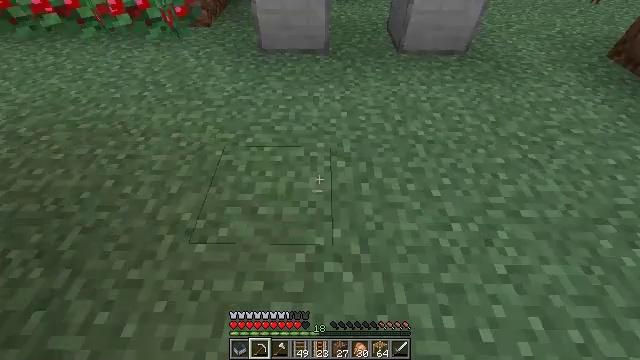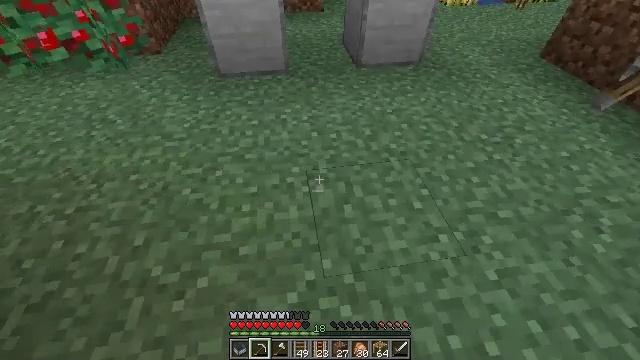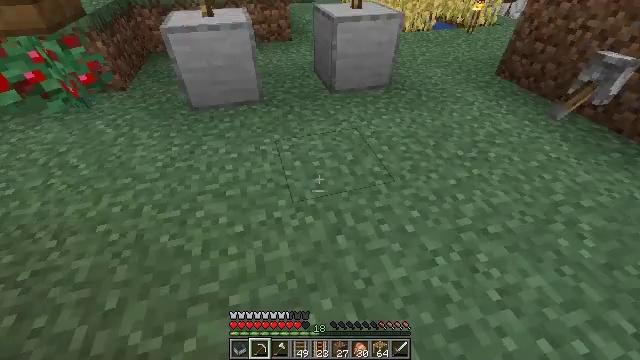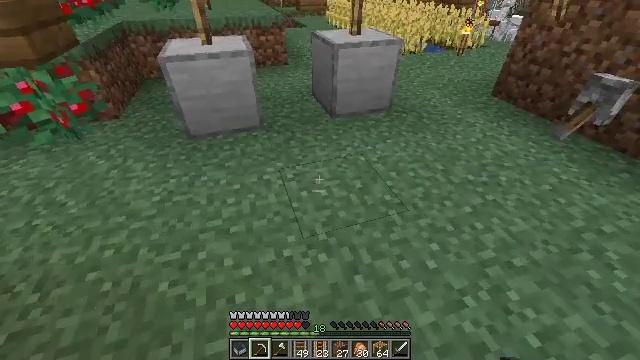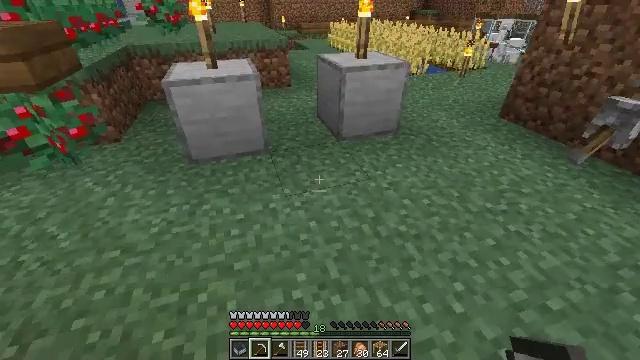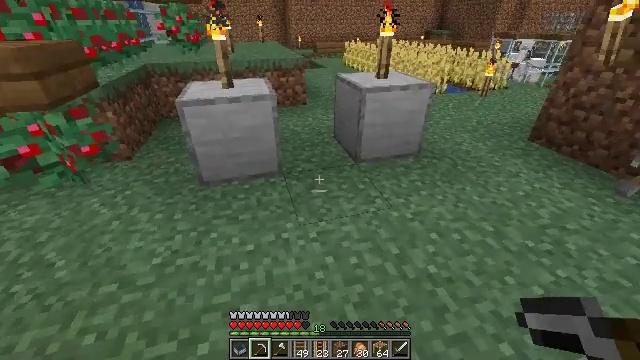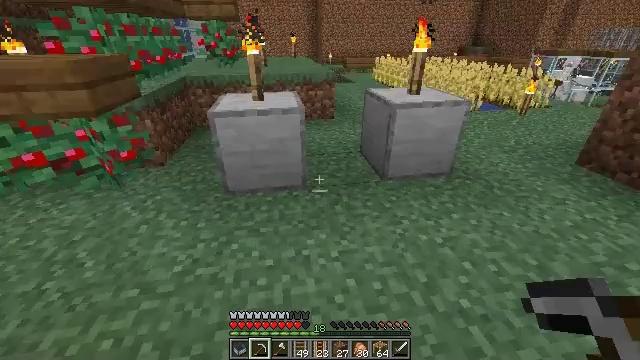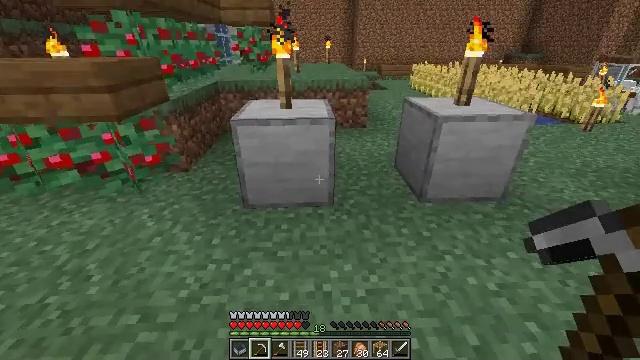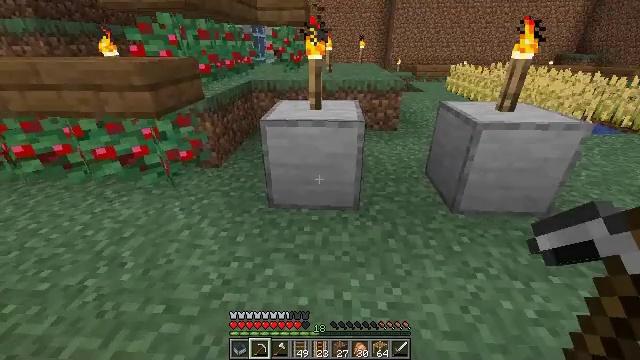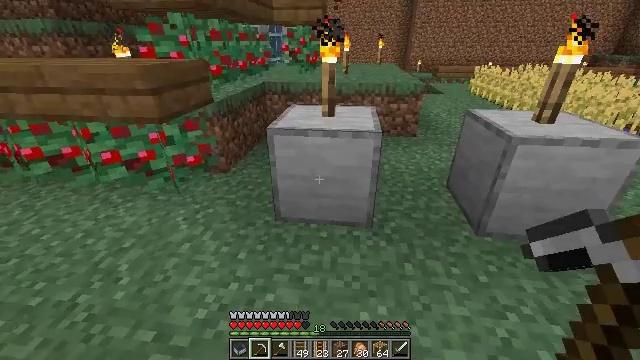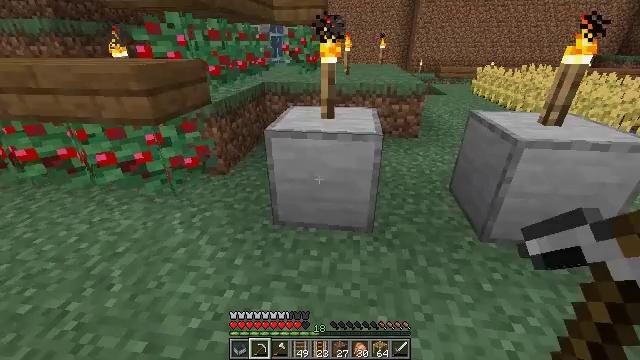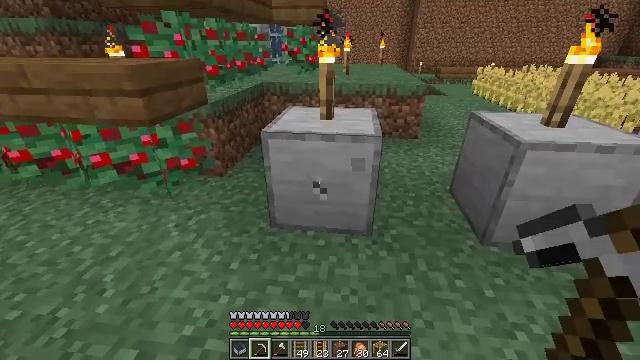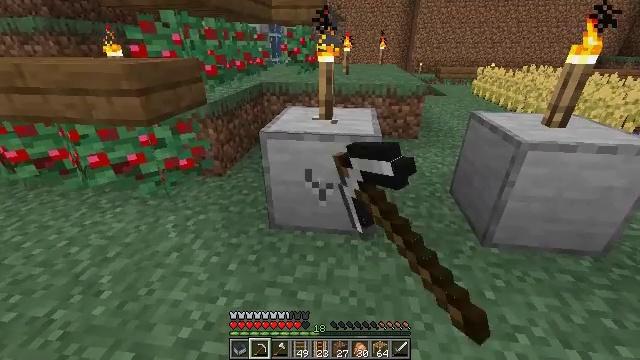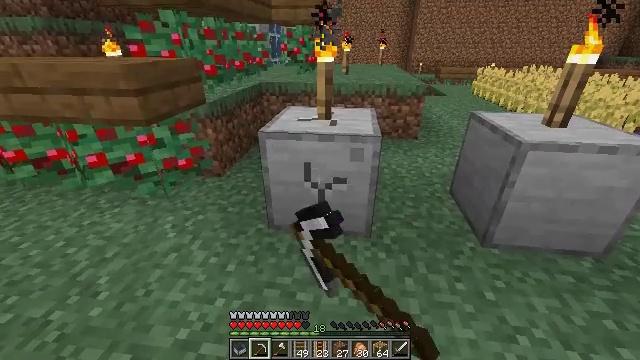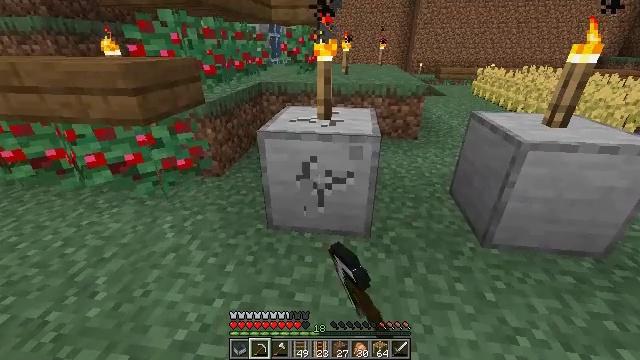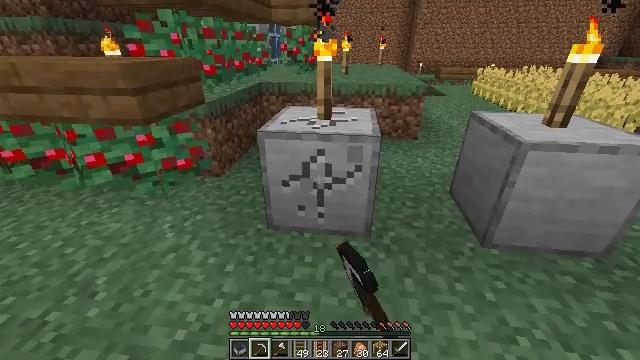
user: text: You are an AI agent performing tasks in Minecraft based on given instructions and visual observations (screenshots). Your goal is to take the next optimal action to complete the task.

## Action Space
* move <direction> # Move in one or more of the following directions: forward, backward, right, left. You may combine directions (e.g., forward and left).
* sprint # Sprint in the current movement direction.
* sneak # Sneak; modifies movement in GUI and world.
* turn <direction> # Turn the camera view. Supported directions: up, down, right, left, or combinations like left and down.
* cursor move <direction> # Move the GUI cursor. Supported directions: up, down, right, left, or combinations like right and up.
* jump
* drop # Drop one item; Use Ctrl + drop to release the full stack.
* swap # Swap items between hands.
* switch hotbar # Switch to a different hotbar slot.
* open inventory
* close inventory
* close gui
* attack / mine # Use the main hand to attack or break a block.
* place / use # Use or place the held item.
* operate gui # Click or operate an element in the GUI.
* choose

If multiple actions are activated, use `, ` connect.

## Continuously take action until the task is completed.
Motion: motion action
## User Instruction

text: Get smooth stone for building.
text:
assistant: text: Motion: move forward and move left, turn right and up
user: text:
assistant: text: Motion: move forward and move left, turn right and up
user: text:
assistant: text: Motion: move forward, turn right and up
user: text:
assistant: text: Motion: move forward, turn up
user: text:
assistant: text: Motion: move forward, turn left and up
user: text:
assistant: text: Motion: move forward, turn left and up
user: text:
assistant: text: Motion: move forward, turn left and up
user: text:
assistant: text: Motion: move forward, turn left
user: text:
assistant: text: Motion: turn left
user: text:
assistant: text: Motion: no_op
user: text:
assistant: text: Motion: attack / mine
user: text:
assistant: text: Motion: attack / mine
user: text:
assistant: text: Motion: attack / mine
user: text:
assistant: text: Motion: attack / mine
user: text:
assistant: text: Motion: attack / mine
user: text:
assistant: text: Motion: attack / mine
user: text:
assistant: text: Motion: attack / mine
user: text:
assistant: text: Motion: attack / mine
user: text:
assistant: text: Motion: attack / mine
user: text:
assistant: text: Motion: attack / mine
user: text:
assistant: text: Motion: attack / mine
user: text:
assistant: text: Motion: attack / mine
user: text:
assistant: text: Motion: attack / mine
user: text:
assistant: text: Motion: move forward, attack / mine
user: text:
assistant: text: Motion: move forward, turn down
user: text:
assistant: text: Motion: move forward, turn right and down
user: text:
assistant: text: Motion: move forward, turn right and down
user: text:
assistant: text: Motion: move forward, turn right and down
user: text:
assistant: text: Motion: move forward, turn right and down
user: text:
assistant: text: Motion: move forward, turn right and down